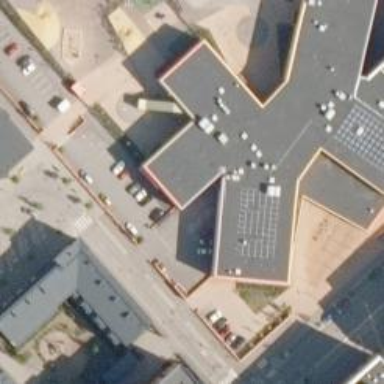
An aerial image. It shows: Kindergarten.